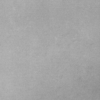
Label: dusty